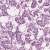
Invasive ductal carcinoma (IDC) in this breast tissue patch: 1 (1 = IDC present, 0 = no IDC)